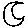
Label: moon